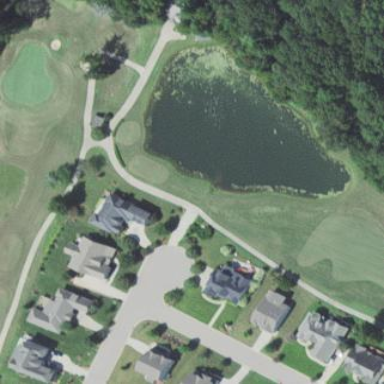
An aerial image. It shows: Water hazard in golf course. The hazard is natural water feature.